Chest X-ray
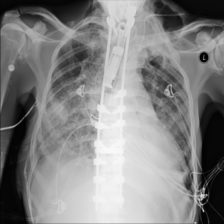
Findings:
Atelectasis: negative
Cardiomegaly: negative
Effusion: negative
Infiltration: positive
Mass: positive
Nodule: negative
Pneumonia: negative
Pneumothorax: negative
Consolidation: negative
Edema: negative
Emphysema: negative
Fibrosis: negative
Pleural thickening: negative
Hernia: negative